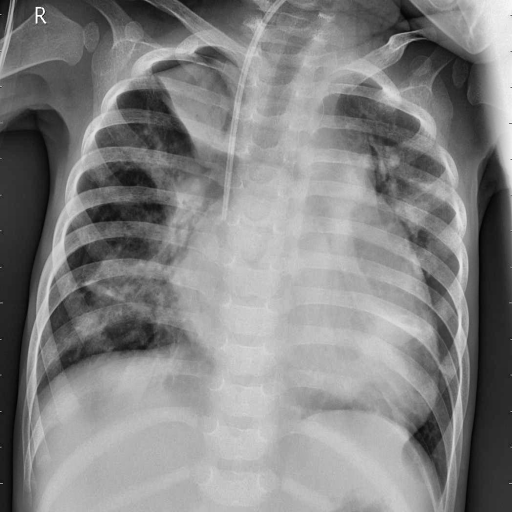
Finding: PNEUMONIA